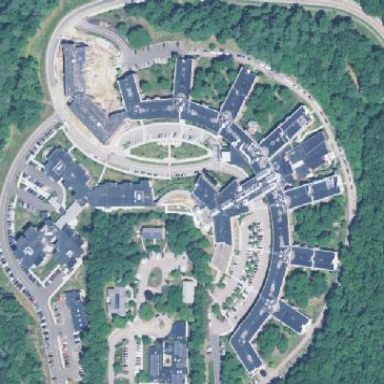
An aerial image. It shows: Nursing home.